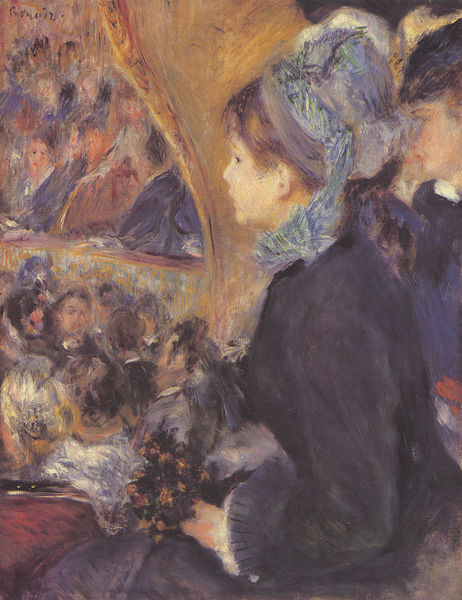
Titel: Die Premiere
Künstler: Pierre Auguste Renoir
Standort: London
Institution: National Gallery
Schlagwörter: blau, gemälde, hand, schatten, weiß, frauen, gelb, impressionismus, menschen, mädchen, ocker, sitzen, abend, blume, blumen, braun, damen, degas, elegant, frankreich, frau, frisur, grau, haar, hut, hüte, kleid, licht, männer, nase, ohr, profil, renoir, rücken, schwarz, blick, blüten, dame, rot, schal, tuch, beige, haube, leute, malerei, schleife, tanz, jacke, jung, kappe, band, gesicht, kragen, samt, spitze, ärmel, bild, signatur, spiegel, vorhang, spiegelung, brüstung, auge, gewand, gold, haare, kostüm, mantel, sitzend, tücher, konzert, musik, oper, publikum, theater, ohren, hellblau, balkon, gleb, kopfbedeckung, seitlich, ballett, zuschauer, lila, violett, empore, loge, rang, beobachter, gäste, dunkelblau, zwei frauen, kopftuch, zopf, monet, manet, robe, strauss, edel, rüschen, masche, abendkleid, betrachter, blumenstrauss, impression, logen, ränge, zuschauerin, hinten, seite, menschenmenge, pinselduktus, verschwommen, garderobe, opernbesuch, neugier, turban, zuhörer, neugierig, würdevoll, geischt, duktud, neugierde, blumensträußchen, bold, kopft, gekleidet, berthe, freuen, abendgarderobe, morissot, opernbesucher, zuhörerin, ausscnitt, reizvoll, blümen, manschettter